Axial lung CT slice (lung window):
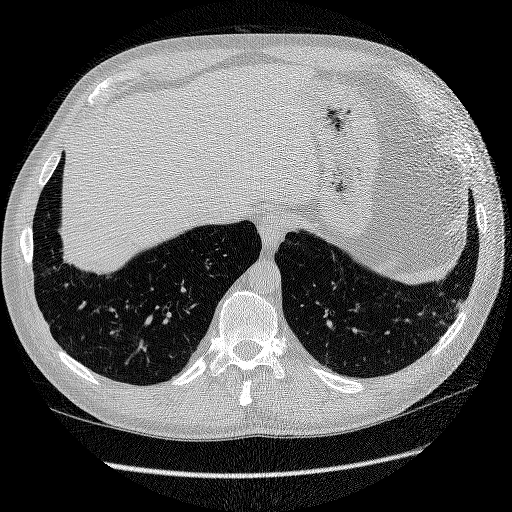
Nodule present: no